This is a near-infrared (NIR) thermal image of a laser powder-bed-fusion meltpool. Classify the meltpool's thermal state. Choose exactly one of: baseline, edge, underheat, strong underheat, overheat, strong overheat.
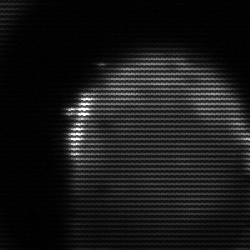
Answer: edge